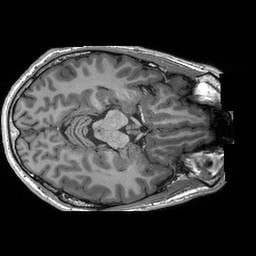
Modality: T1w
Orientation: axial
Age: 30
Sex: male
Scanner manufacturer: siemens
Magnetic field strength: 3 T
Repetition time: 2.3 s
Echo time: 0.00233 s